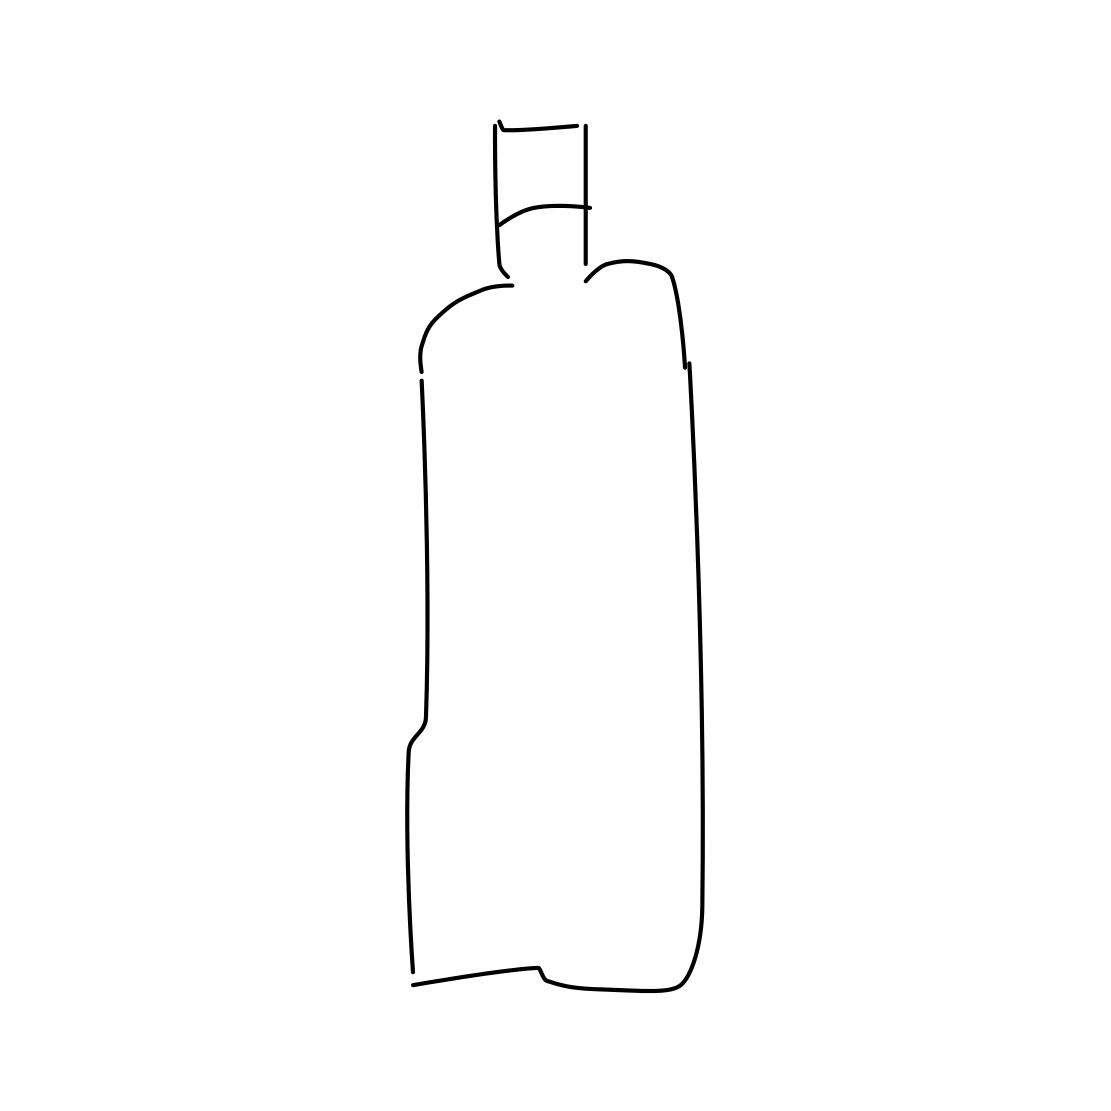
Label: wine-bottle